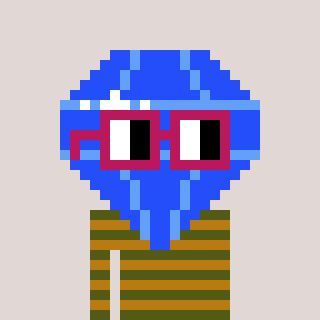
a pixel art character with square dark red glasses, a blue diamond-shaped head and a gold-colored body on a warm background